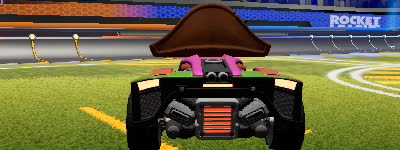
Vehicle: breakout